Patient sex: F
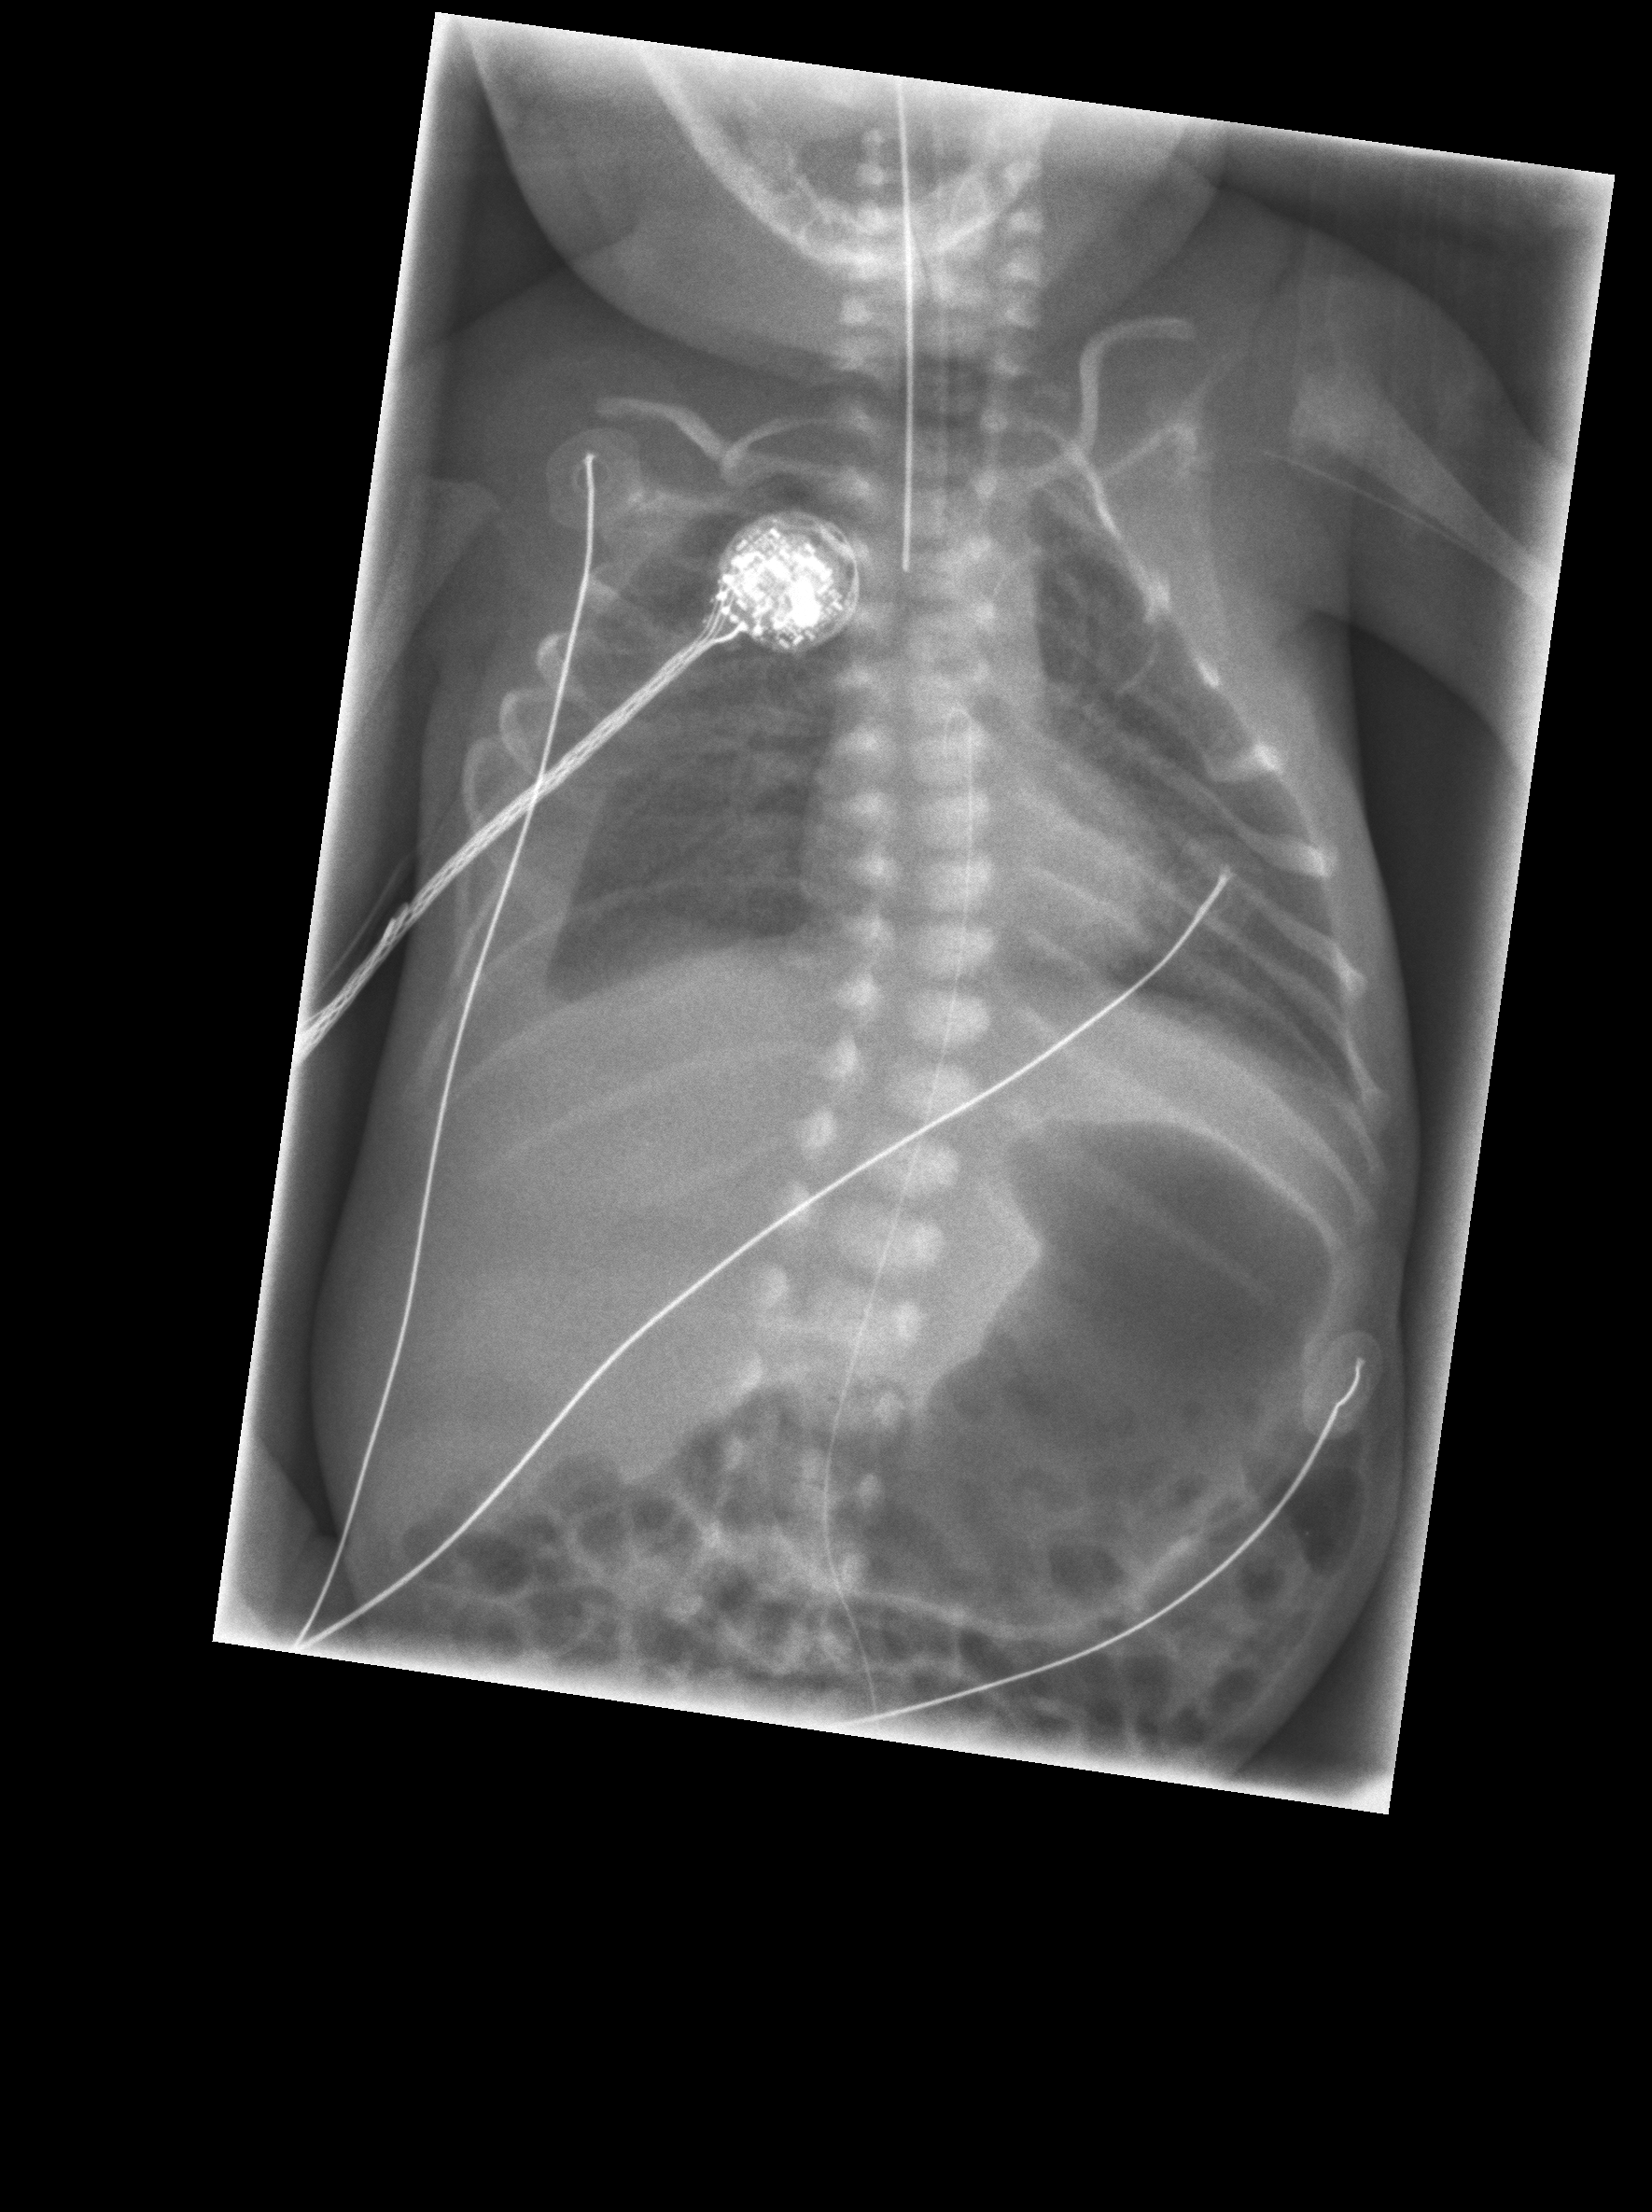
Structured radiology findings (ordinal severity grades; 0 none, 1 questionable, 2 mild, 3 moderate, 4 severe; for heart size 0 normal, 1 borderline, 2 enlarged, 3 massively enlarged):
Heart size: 0
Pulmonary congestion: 0
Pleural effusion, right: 2
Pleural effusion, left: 0
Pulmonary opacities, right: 0
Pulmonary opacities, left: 0
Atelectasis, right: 2
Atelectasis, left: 0